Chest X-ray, AP view. Patient: 53 years old, sex M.
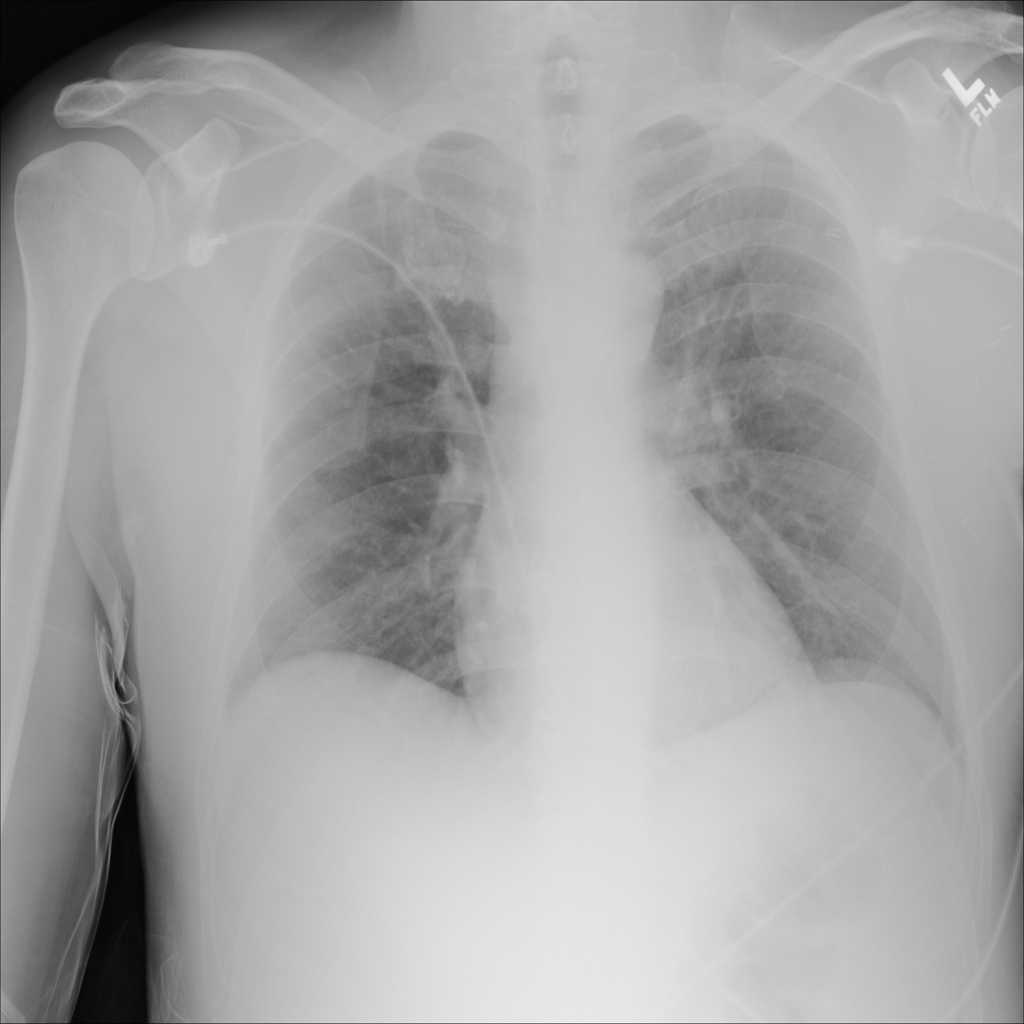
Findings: Atelectasis